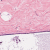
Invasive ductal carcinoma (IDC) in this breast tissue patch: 0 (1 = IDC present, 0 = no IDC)